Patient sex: M
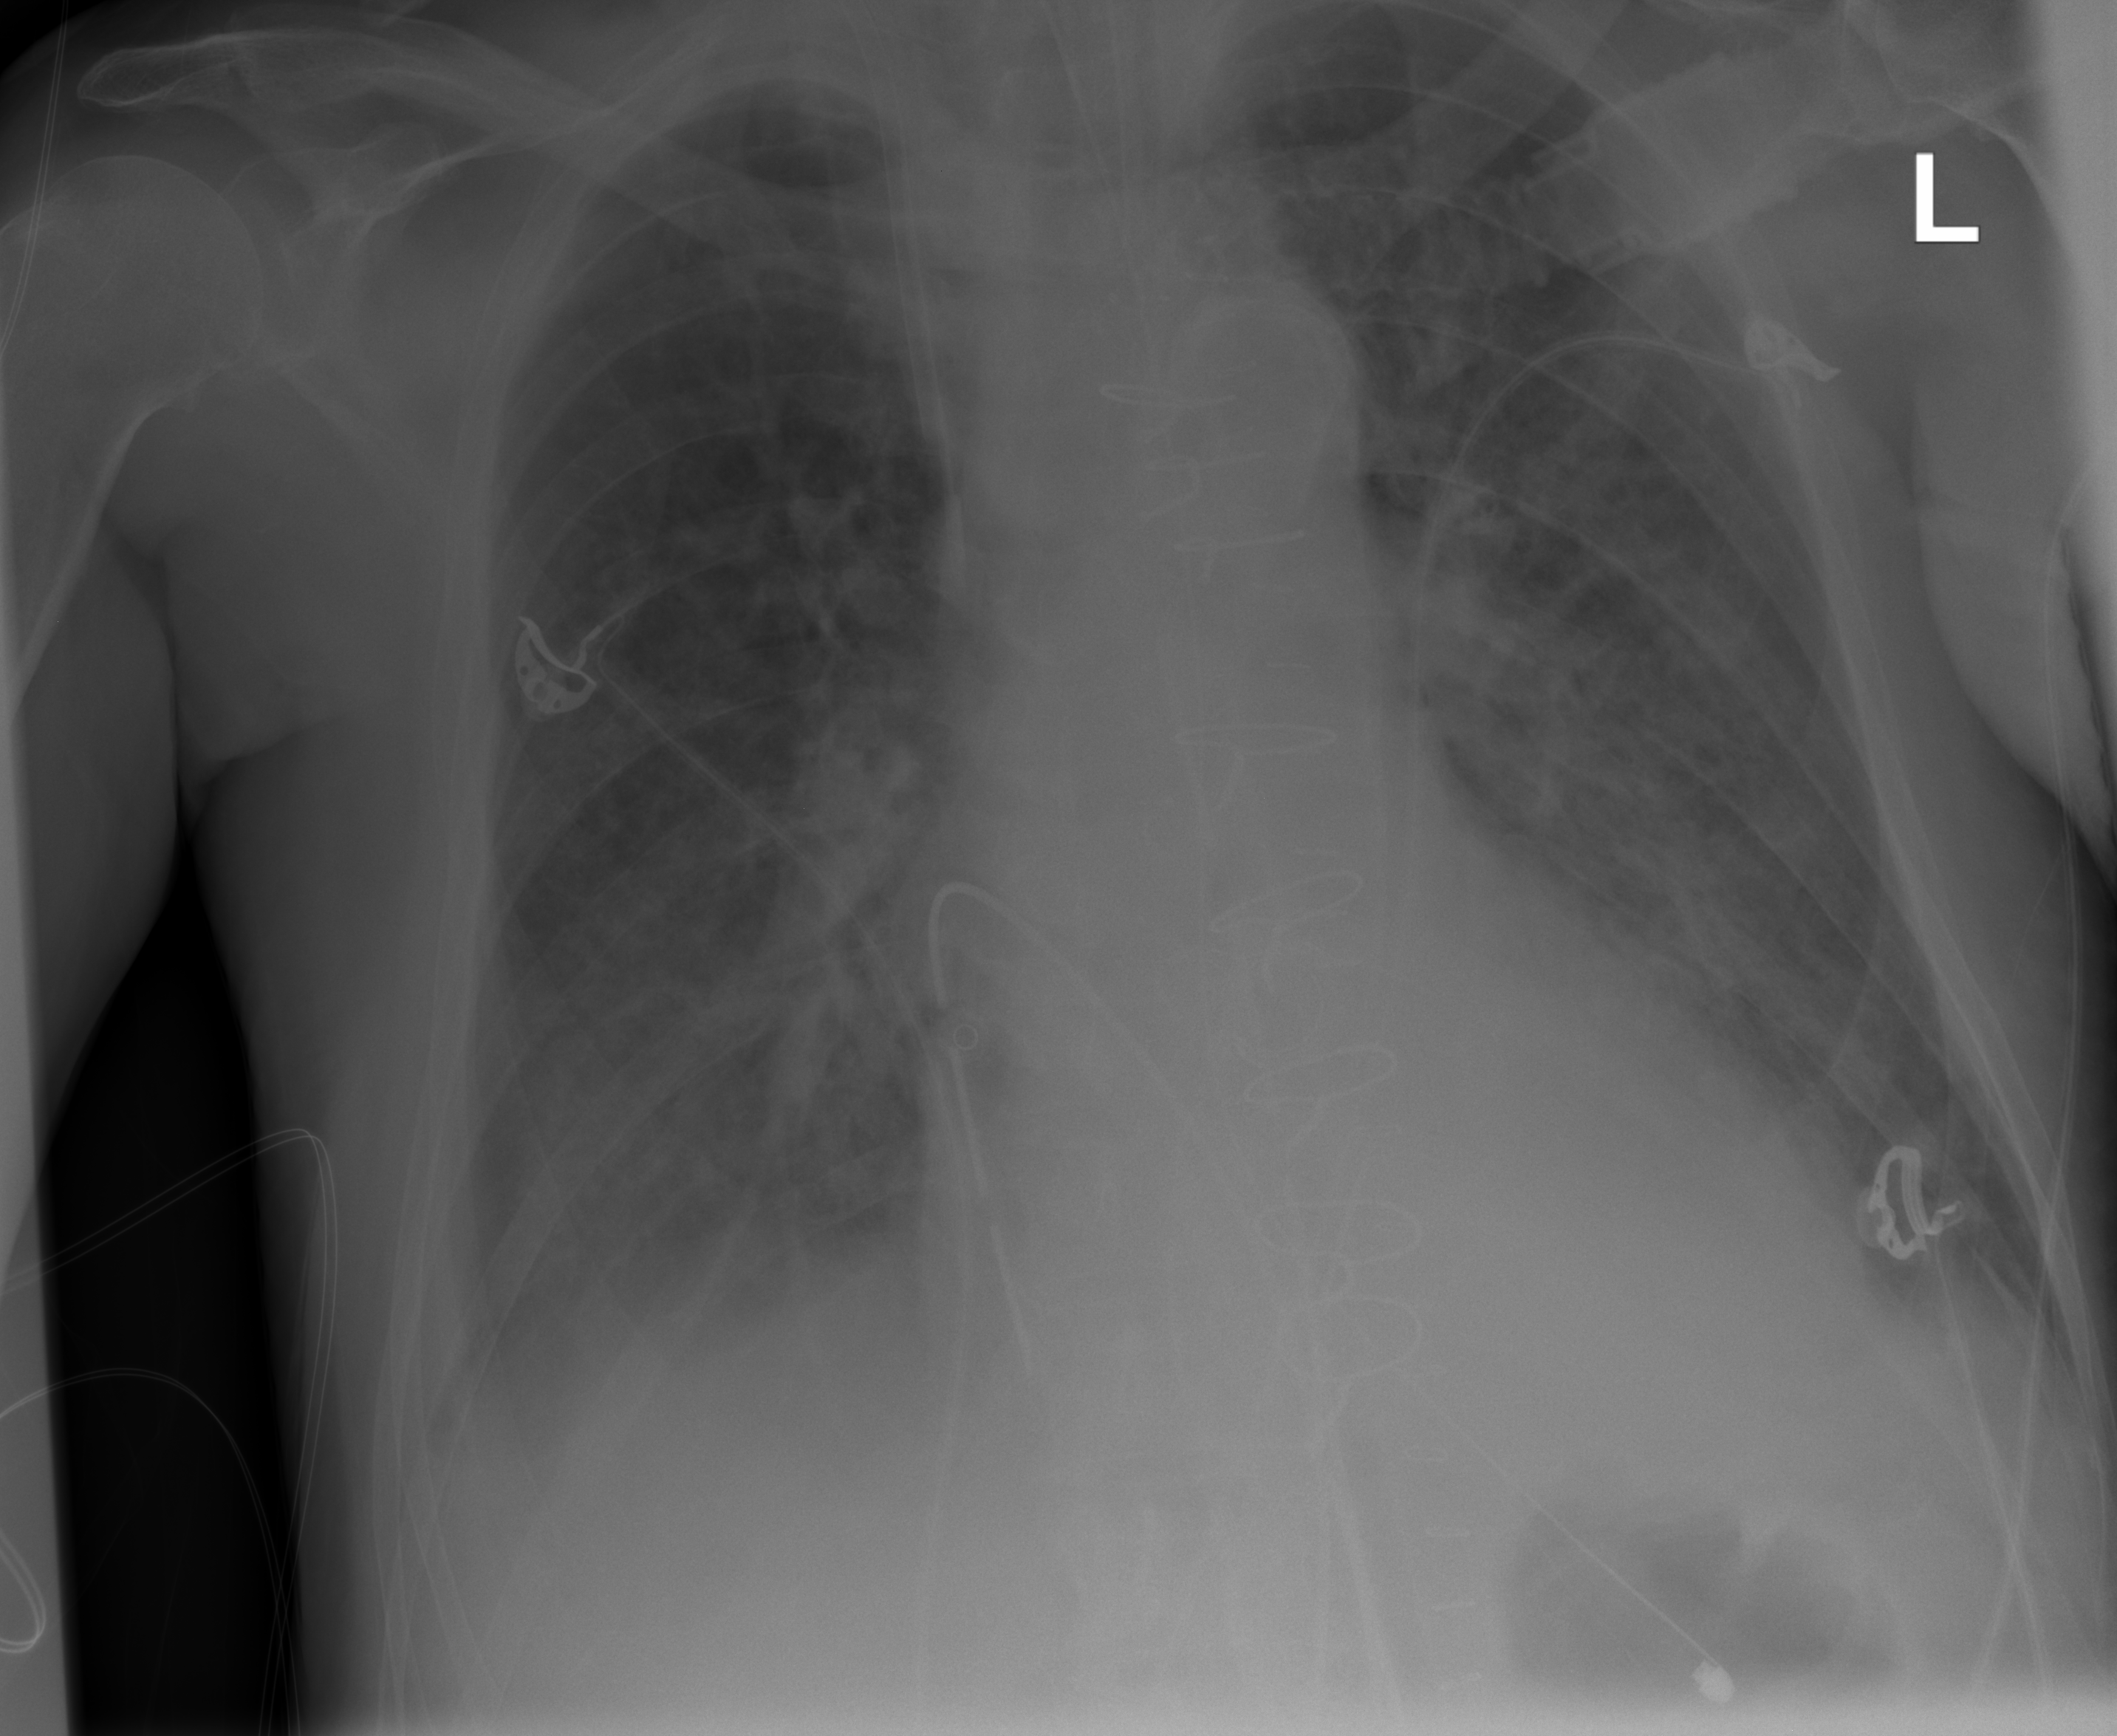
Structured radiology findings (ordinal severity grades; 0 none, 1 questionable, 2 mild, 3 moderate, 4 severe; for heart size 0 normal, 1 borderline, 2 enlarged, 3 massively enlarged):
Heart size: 1
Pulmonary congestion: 2
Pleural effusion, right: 2
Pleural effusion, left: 2
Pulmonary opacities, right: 2
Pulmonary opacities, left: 2
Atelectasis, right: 2
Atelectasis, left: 2